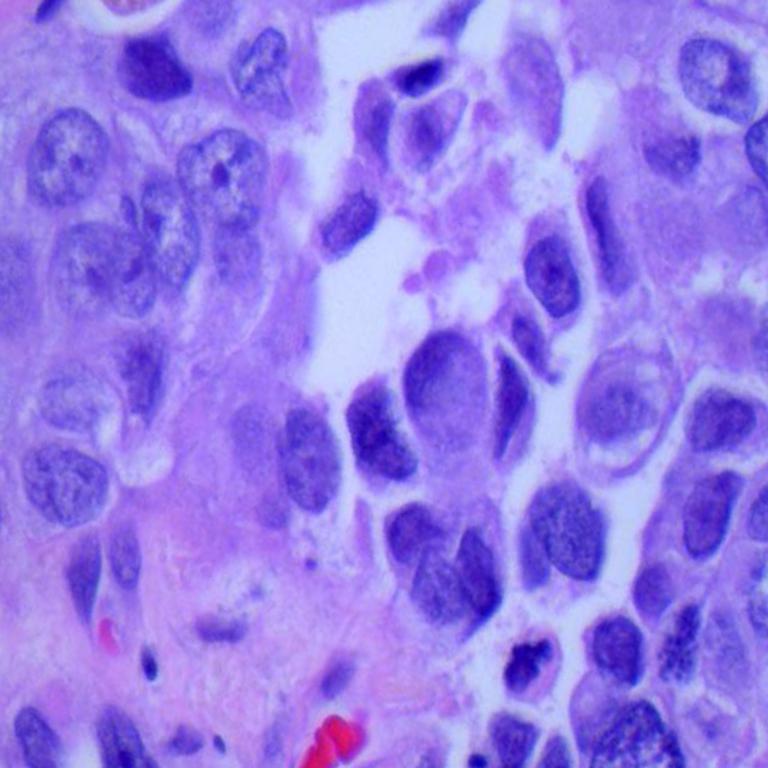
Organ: lung
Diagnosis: adenocarcinomas